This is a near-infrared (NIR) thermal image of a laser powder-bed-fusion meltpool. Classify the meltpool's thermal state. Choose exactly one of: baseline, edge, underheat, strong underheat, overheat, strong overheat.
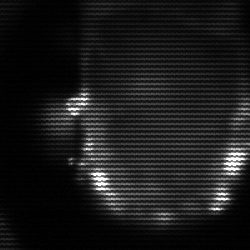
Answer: baseline